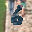
Label: 6